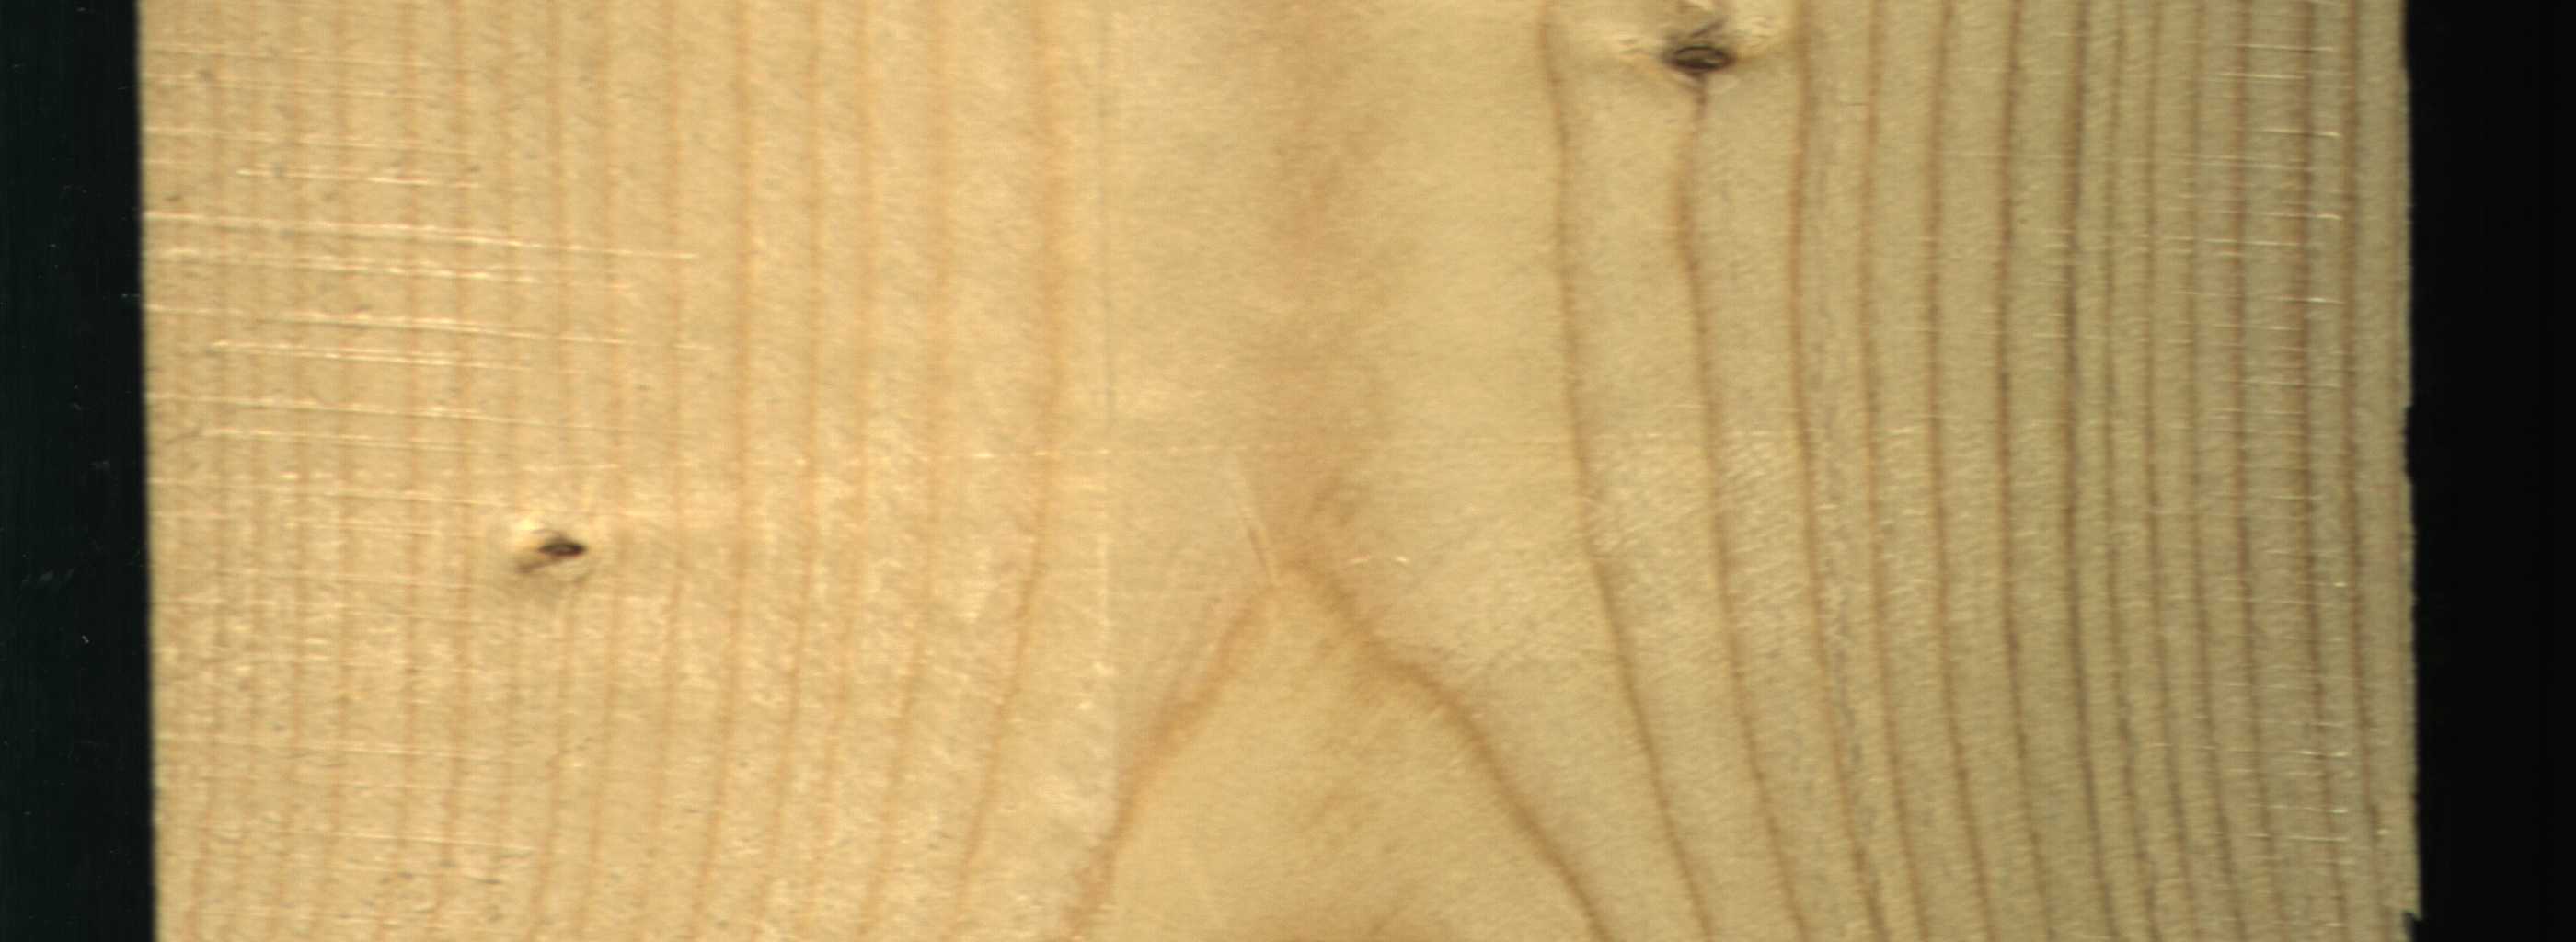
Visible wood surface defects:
Live_Knot
Live_Knot